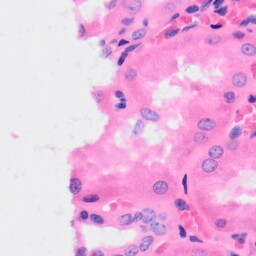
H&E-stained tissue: Kidney